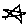
Label: star